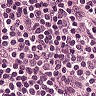
Metastatic tissue present: no